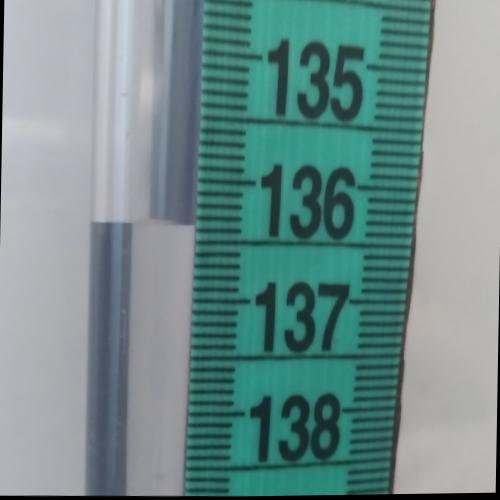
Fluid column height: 136.4 cm